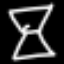
Label: hourglass